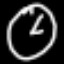
Label: clock